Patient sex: M
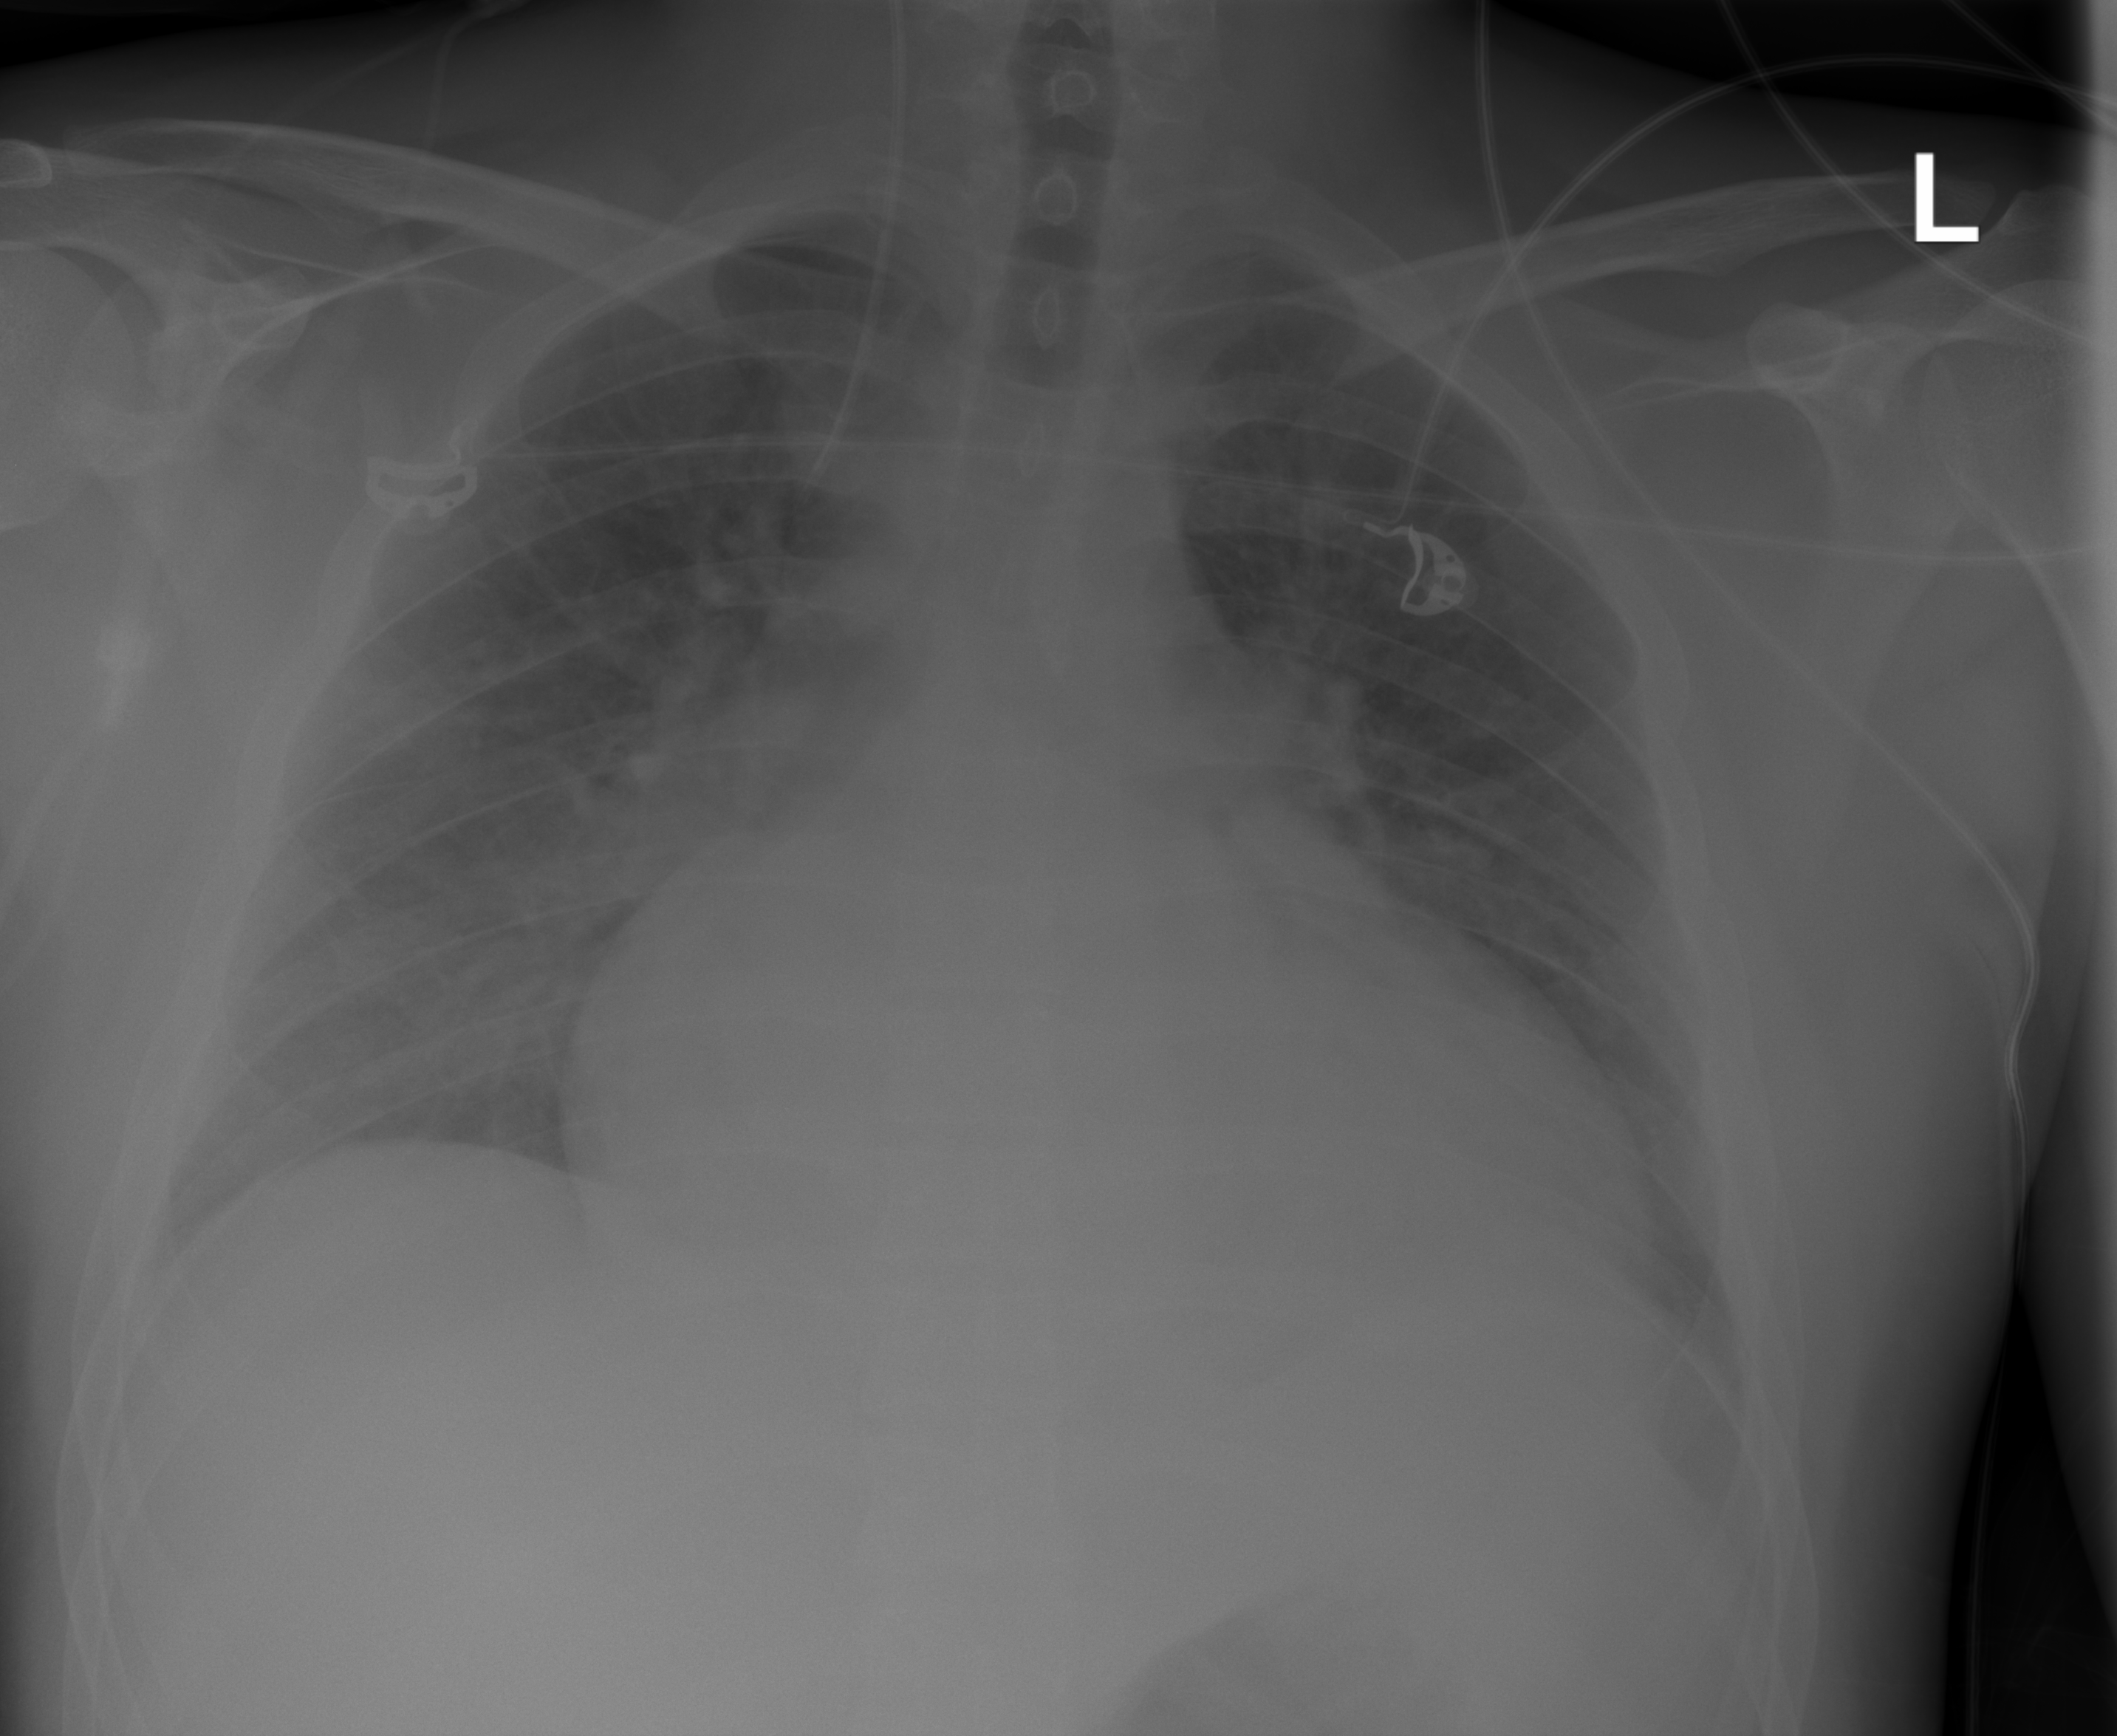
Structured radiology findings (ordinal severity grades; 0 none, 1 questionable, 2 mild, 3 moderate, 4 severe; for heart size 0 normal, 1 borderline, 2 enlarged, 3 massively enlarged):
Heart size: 3
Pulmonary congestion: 2
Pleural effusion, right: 0
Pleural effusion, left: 0
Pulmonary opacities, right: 0
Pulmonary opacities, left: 0
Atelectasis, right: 0
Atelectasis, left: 0